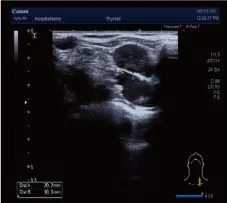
(D) Before radiotherapy.
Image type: radiology (ultrasound)